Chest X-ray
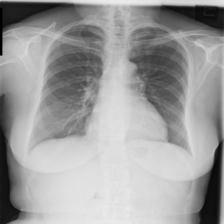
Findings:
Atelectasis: negative
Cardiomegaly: negative
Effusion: negative
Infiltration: negative
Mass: negative
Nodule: negative
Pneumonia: negative
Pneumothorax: negative
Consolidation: negative
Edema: negative
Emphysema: negative
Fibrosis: negative
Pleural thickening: negative
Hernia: negative